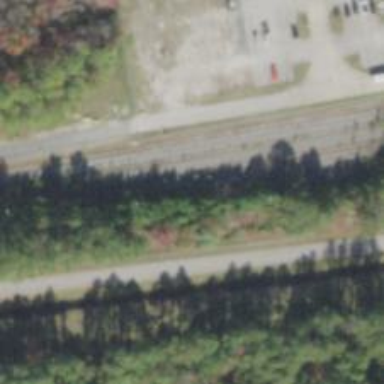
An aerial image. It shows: Disused railway spur used for fuel freight services.